Field crop: maize
Growth stage: 2
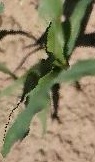
Species: maize